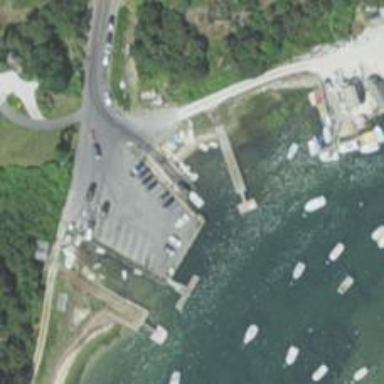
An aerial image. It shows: Slipway on leisure land.